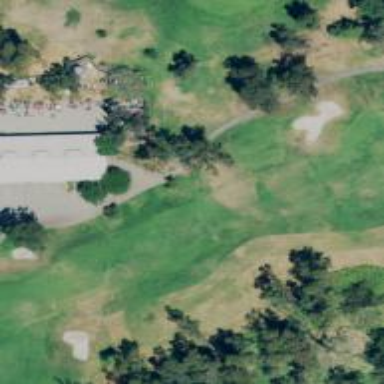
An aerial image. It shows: Service road designated as golf cart path.